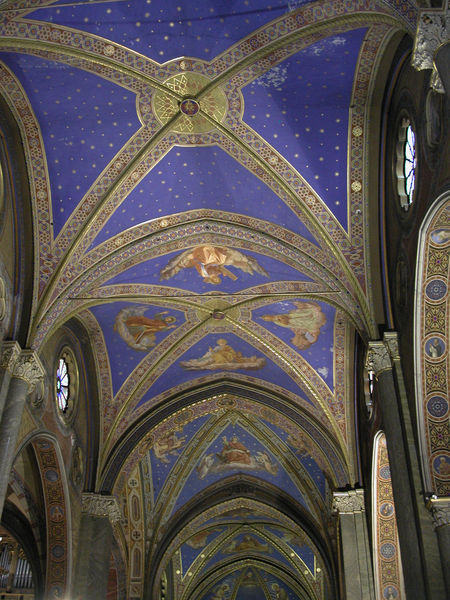
Titel: Santa Maria sopra Minerva
Standort: Rom, S. Maria sopra Minerva (EU - I - Latium)
Schlagwörter: blau, fenster, säule, säulen, barock, kirche, gold, decke, gotik, rokoko, engel, bogen, bögen, gewölbe, kreuz, rippen, sterne, sternenhimmel, hauptschiff, schlussstein, kreuzrippen, kreuzrippengewölbe, heiligenschein, mittelschiff, gotisch, kreuzgewölbe, kreuzgratgewölbe, schlusssteine, heilige, rippe, kreuzgrate, evangelisten, gewölbedecke, gewölbemalerei, colonaden